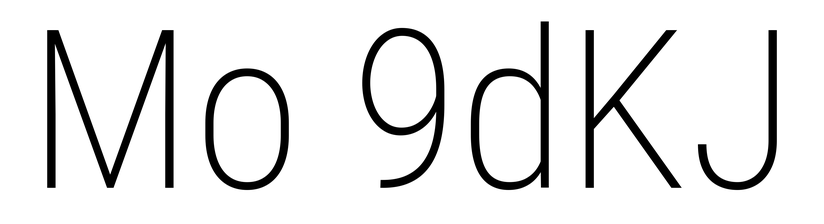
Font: Roboto_Condensed_ExtraLight